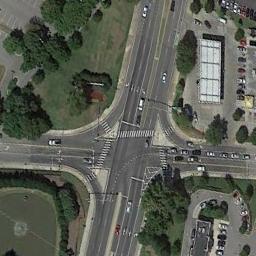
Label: intersection